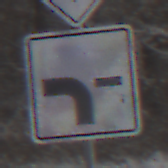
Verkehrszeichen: VerlaufVorfahrtsstrasse6
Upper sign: Vorfahrtsstrasse
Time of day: MorningAfternoon
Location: Outdoor (Nature)
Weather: PartlyCloudy
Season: Winter
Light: Natural